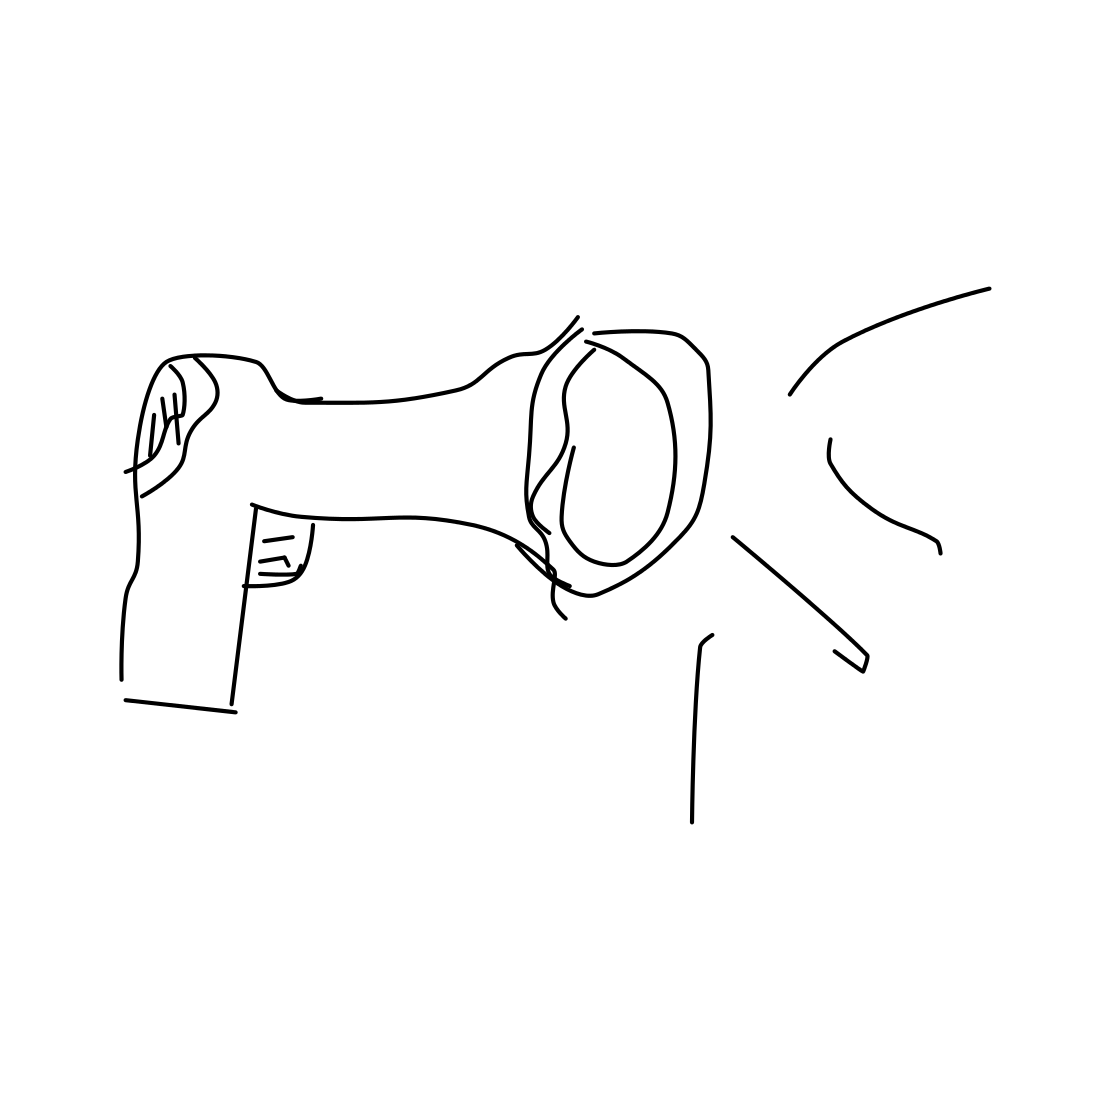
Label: loudspeaker